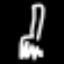
Label: fork